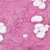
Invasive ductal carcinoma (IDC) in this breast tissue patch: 0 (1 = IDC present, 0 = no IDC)